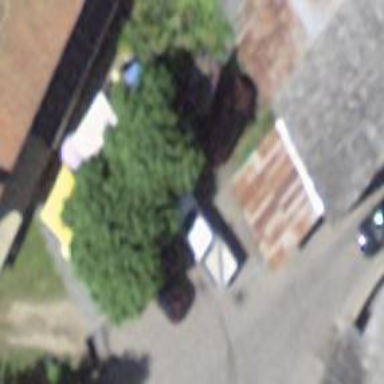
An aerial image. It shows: Restaurant.